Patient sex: M
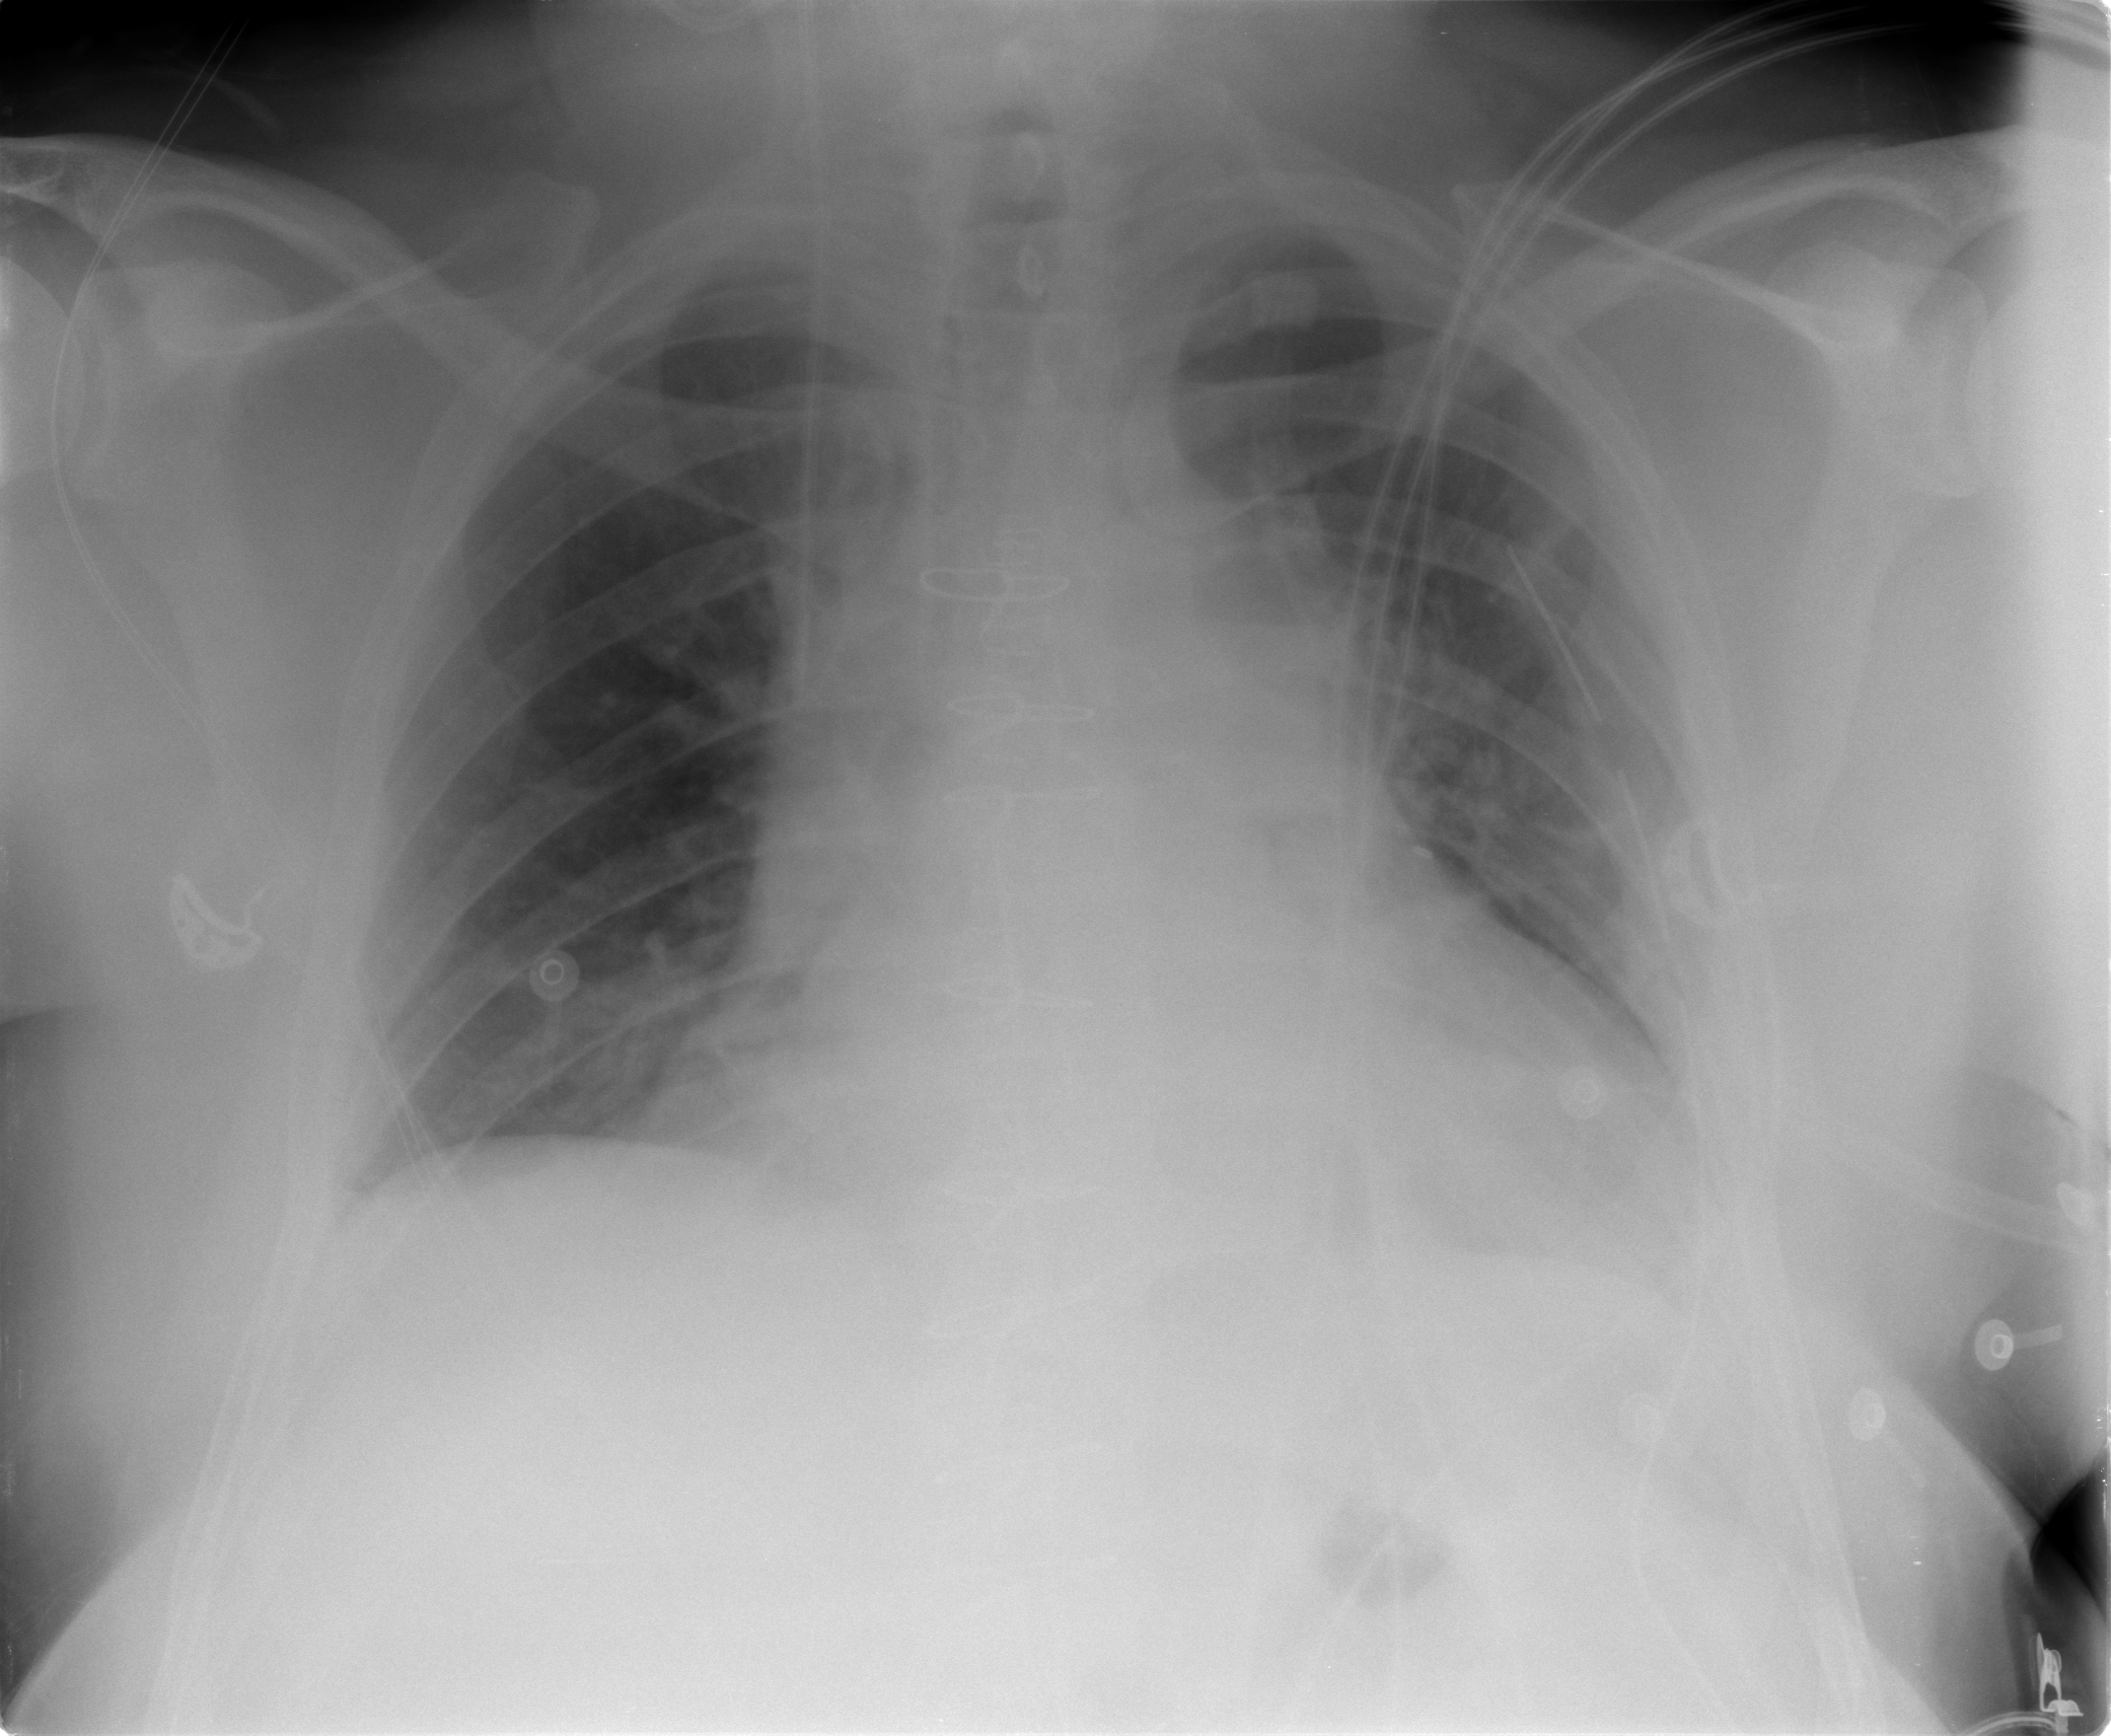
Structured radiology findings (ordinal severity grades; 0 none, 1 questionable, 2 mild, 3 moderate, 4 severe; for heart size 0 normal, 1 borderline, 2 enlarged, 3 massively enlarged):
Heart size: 2
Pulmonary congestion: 2
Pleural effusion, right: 0
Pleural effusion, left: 2
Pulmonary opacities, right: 0
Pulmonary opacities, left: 0
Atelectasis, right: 0
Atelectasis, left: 2